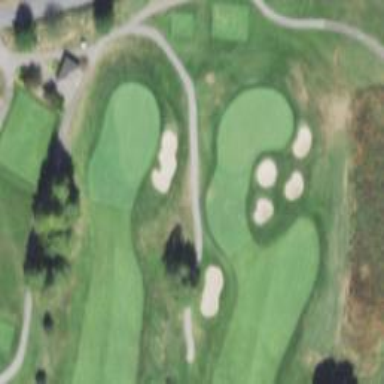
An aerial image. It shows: Path for both road and golf.